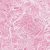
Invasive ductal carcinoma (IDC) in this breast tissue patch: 0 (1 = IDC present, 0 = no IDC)